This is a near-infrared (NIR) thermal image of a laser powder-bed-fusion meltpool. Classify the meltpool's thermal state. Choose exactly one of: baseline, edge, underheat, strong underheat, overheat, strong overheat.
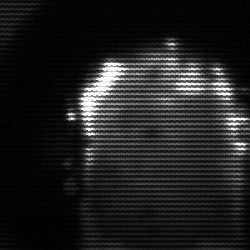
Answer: baseline